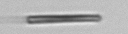
Label: fiber